Question: There are a lot of syntax highlighters out there but something I have not seen is one that supports highlighting query strings!
I'm looking for something to use when documenting my API and well being an API there are a lot of query strings involved. so. What good javascript or PHP syntax highlighters are there that support query strings?
I have looked into <URL> and a few others but none of them seem to be able to highlight this:
'''
/oauth/authorize?client_id=wG2X7q1qz74zdSbgiFkyL5JFOeloQwg2opfrPfaJ&response_type=code&redirect_uri=https%3A%2F%2Fmyapplication.com%2Foauth&scope=account%2Ccompetition%2Cvideos&state=d41d8cd98f00b204e9800998ecf8427e
'''
Which should highlight all the keys on one colour, and all the values in another with the &?= being a different colour again... something like:

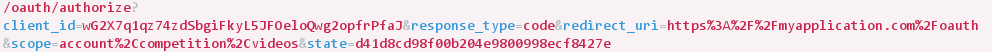
Answer: As far as i am concerned all characters like '?', '&' and '=' should be replaced in names / values in a proper URL. This makes it super easy to parse.
So why not invent something on your own:
'''
function parseQuery(query){
parsed = query.split('?');
if (parsed.length > 1) {
parsed[1] = parsed[1].split('&');
for(i in parsed[1]) {
parsed[1][i] = parsed[1][i].split('=');
}
}
retStr = '<span class="path">' + parsed[0] + '</span>';
if (parsed.length > 1) {
retStr += '<span class="qm">?</span>';
first = true;
for(i in parsed[1]) {
if (first) {
first = false;
} else {
retStr += '<span class="amp">&</span>';
}
retStr += '<span class="name">' + parsed[1][i][0] + '</span>';
if (parsed[1][i].length > 1) {
retStr += '<span class="eq">=</span>' +
'<span class="value">' + parsed[1][i][1] + '</span>';
}
if (parsed[1][i].length > 2) {
for (var j = 2; j < parsed[1][i].length; j++) {
retStr += '<span class="eq">=</span>';
retStr += '<span class="error">' + parsed[1][i][j] + '</span>';
}
}
}
}
if (parsed.length > 2) {
for (var i = 2; i < parsed.length; i++) {
retStr += '<span class="qm">?</span>';
retStr += '<span class="error">' + parsed[i] + '</span>';
}
}
return retStr;
}
'''
<URL>